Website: macys
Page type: customer-info-address
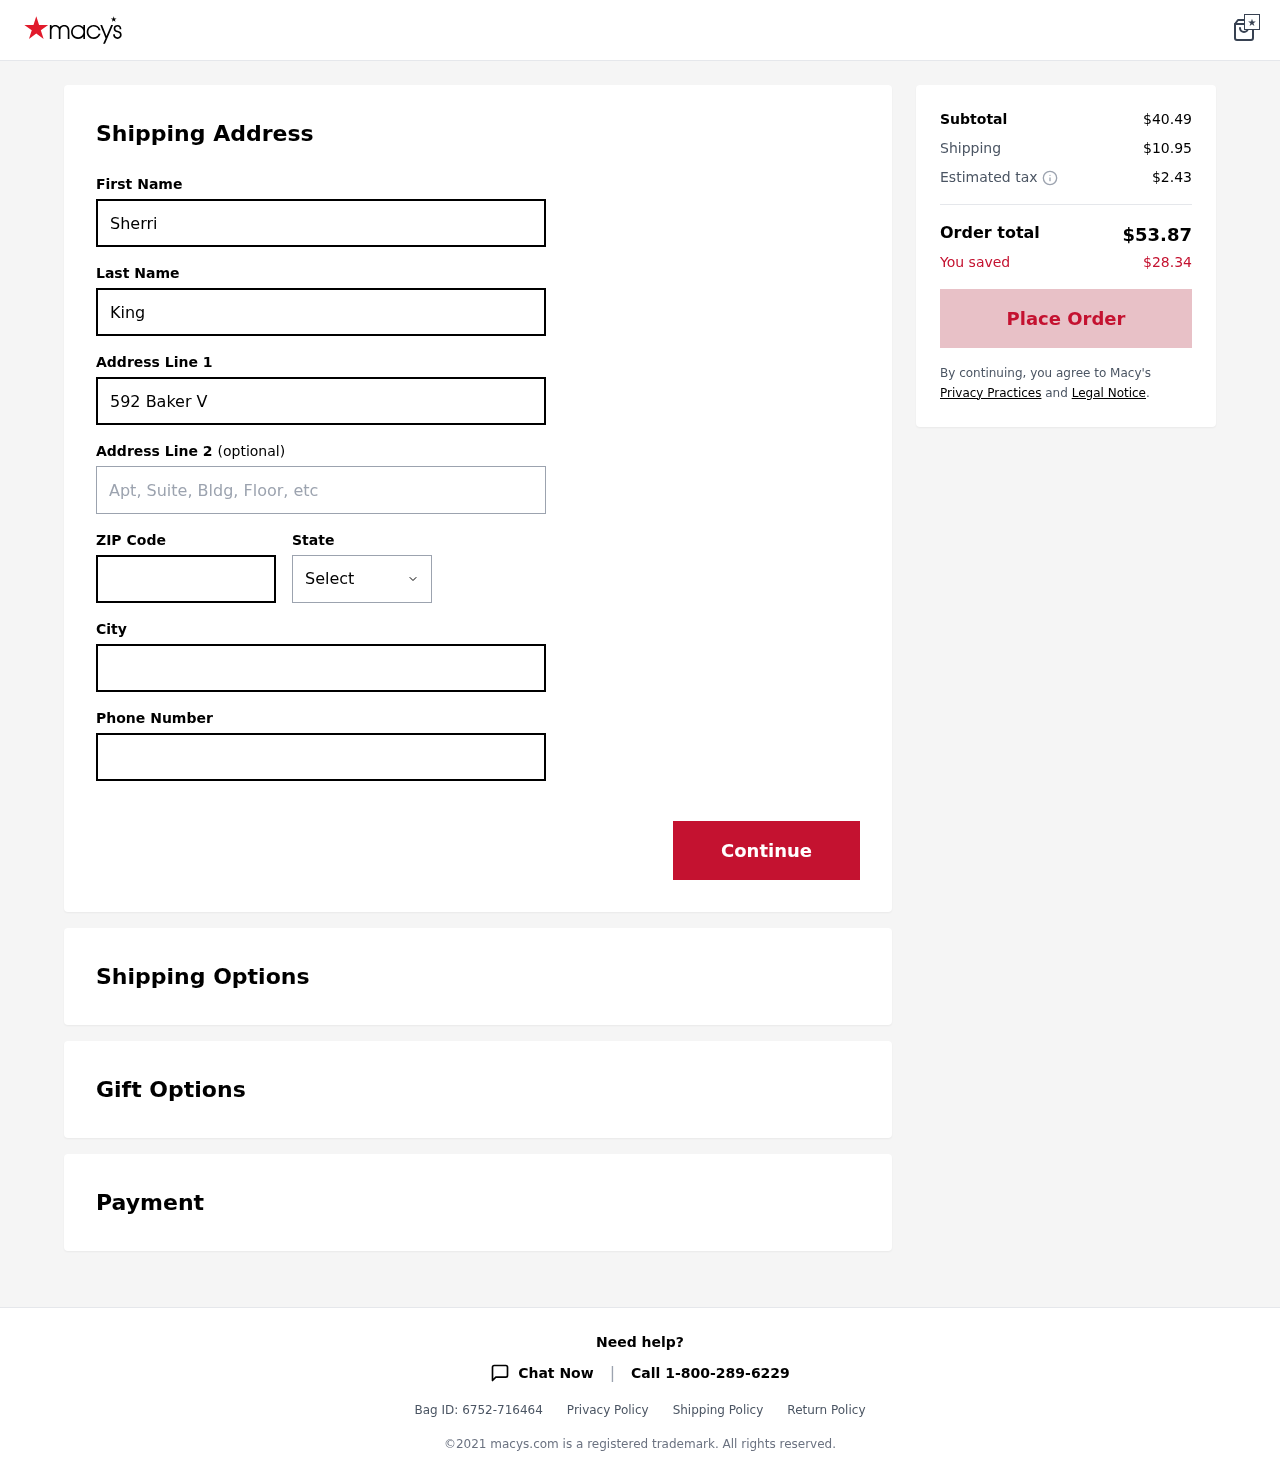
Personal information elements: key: PII_CITY
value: Rachelmouth
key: PII_FIRSTNAME
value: Sherri
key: PII_LASTNAME
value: King
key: PII_PHONE
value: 5643084361
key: PII_POSTCODE
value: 30225
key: PII_STATE
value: Louisiana
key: PII_STREET
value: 592 Baker Valley
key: PII_STREET2
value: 30853 Garcia Isle
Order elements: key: ORDER_SUBTOTAL
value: $40.49
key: ORDER_SHIPPING_COST
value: $10.95
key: ORDER_TAX
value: $2.43
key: ORDER_TOTAL
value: $53.87
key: ORDER_SAVINGS
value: $28.34